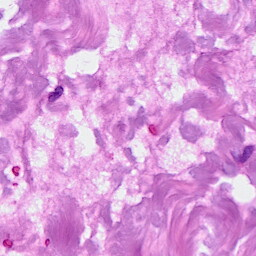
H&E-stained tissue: Breast